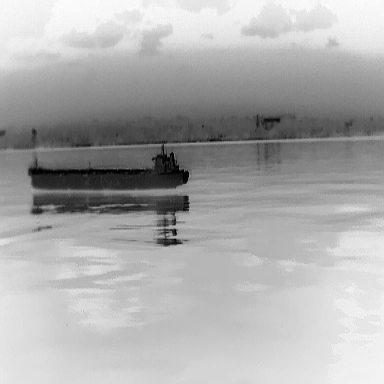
There is a liner in the infrared image.